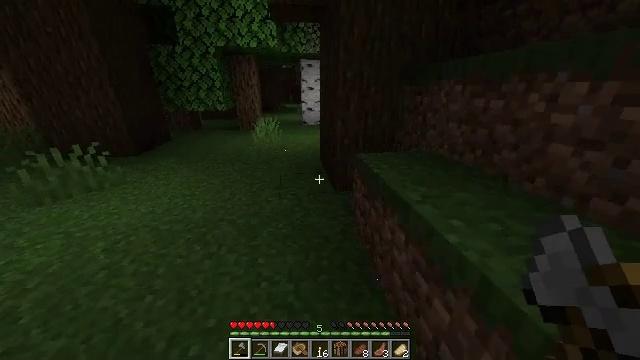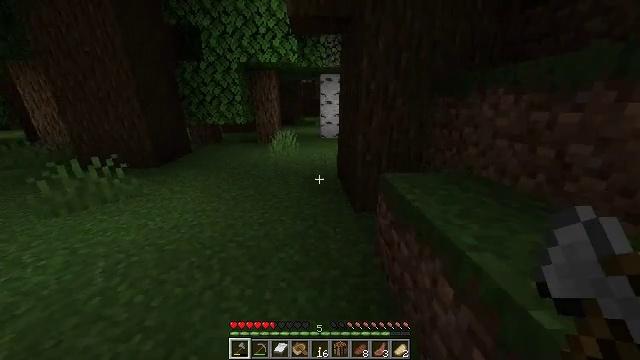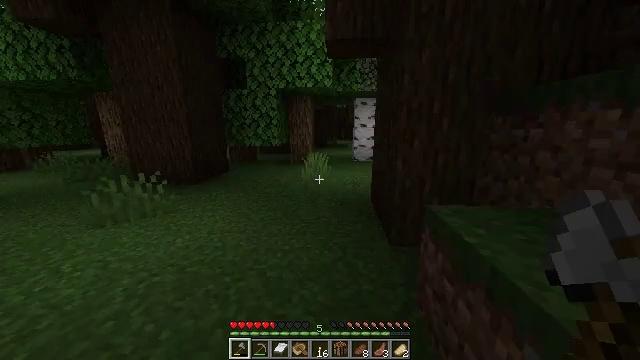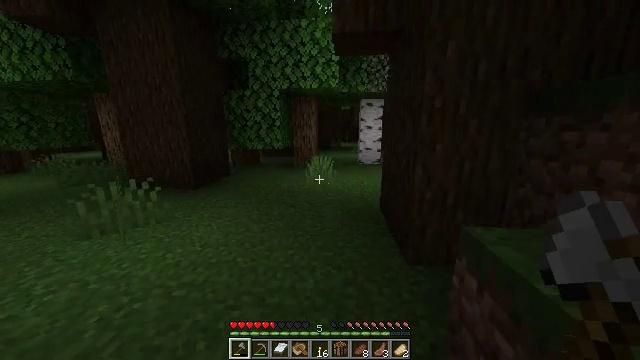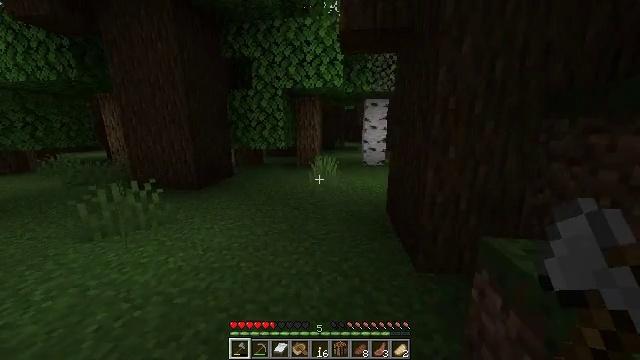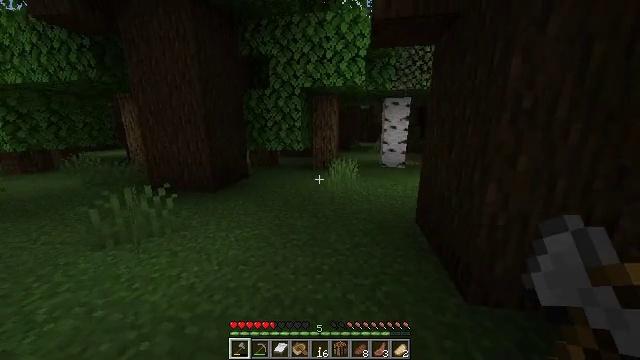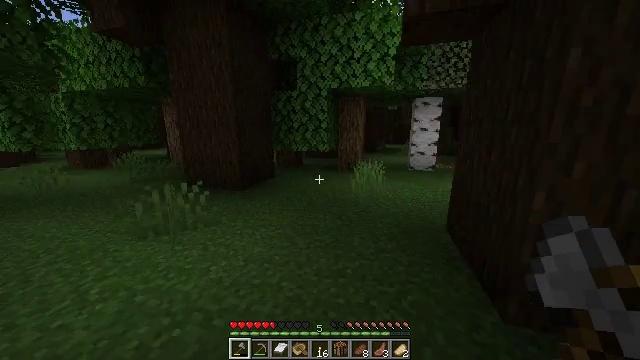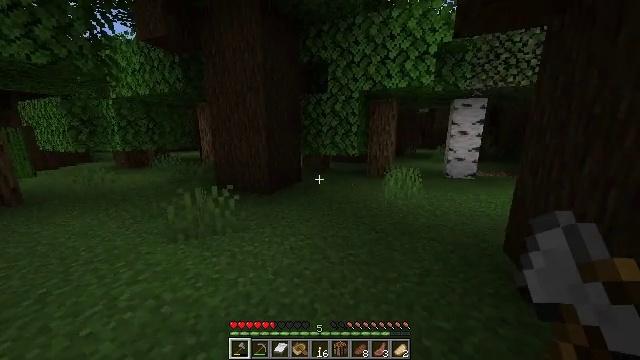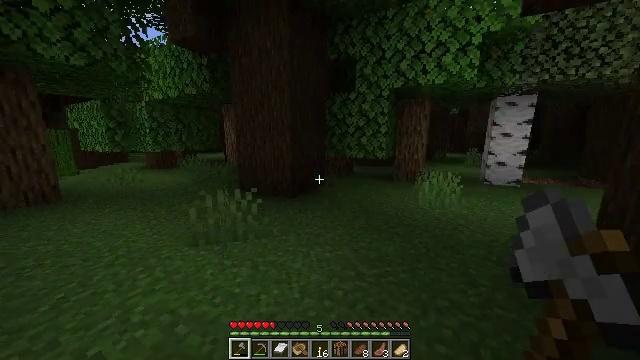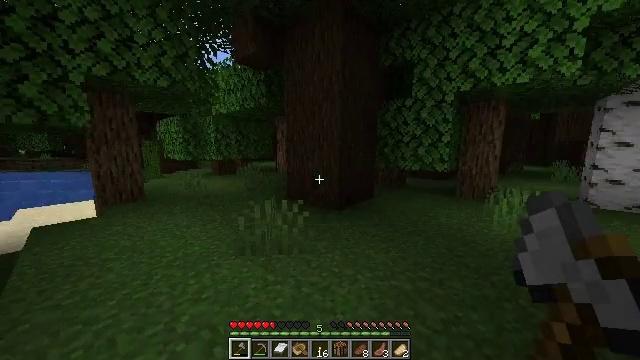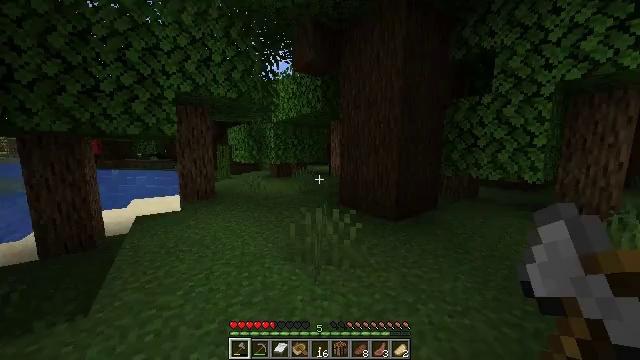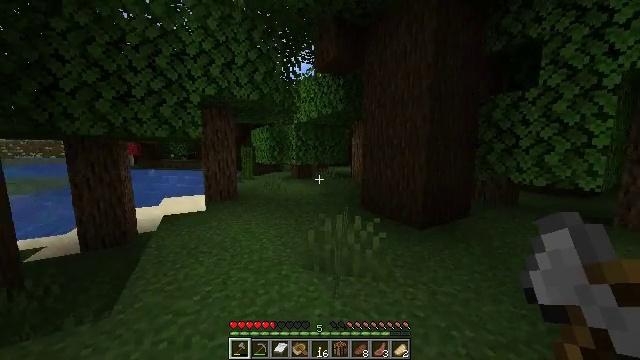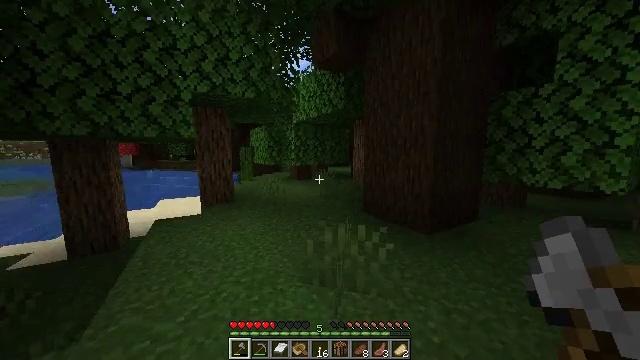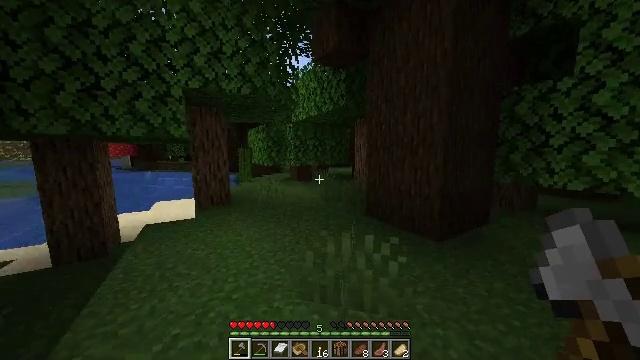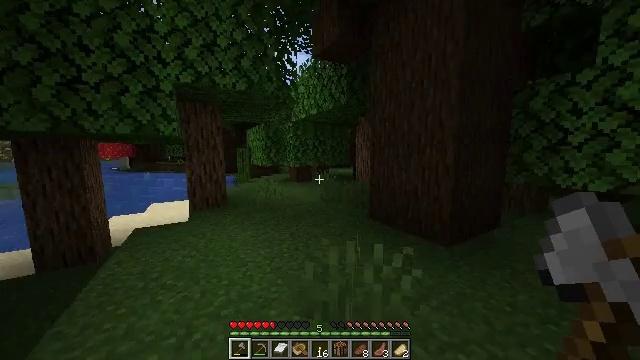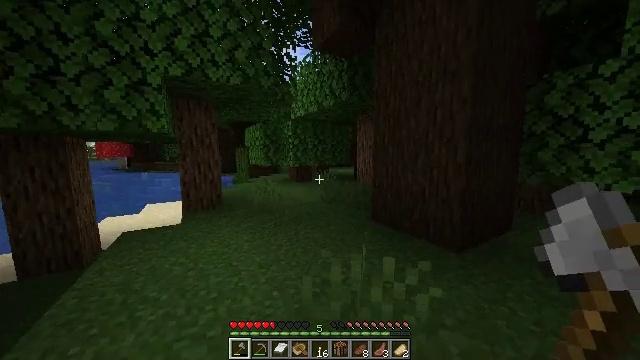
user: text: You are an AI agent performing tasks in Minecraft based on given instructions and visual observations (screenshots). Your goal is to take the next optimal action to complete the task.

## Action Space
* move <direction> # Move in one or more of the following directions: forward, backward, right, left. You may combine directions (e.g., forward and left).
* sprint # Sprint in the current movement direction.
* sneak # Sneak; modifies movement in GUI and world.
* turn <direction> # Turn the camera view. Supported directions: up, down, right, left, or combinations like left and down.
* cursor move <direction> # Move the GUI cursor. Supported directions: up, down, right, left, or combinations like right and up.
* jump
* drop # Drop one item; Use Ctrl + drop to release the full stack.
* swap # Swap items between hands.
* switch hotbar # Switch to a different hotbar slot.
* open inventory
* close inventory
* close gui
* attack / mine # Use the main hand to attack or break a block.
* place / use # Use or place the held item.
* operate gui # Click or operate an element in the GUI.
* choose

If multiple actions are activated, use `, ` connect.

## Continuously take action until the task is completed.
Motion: motion action
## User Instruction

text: Cut down the sugar cane stalks.
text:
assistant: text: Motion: move forward, sprint, turn left and up
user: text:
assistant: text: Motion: move forward, sprint, turn left and up
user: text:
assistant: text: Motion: move forward and move left, sprint
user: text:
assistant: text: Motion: move forward and move left, sprint
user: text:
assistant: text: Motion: move forward and move left, sprint, turn left
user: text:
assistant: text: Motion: move forward and move left, sprint, turn left
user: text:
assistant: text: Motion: move forward and move left, sprint, turn left
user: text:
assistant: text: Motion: move forward, sprint, turn left
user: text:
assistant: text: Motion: move forward, sprint, turn left and up
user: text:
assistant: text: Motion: move forward, sprint, turn left and up
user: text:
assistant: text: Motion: move forward, sprint, turn left
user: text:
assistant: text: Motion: move forward, sprint
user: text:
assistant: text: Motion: move forward, sprint
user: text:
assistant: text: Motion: move forward, sprint
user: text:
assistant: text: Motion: move forward
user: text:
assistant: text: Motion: move forward
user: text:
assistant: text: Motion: move forward
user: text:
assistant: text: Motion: move forward
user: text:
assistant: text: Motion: move forward, turn left
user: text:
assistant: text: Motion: move forward, turn left and up
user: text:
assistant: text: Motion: move forward
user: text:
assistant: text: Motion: move forward
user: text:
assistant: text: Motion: move forward, turn left
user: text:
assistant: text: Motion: move forward, turn left
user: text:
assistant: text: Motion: move forward, turn left
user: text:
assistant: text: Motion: move forward, turn left
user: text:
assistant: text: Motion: move forward, turn left
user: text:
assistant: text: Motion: move forward, turn left
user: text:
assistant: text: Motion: move forward
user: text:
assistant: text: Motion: move forward, turn left